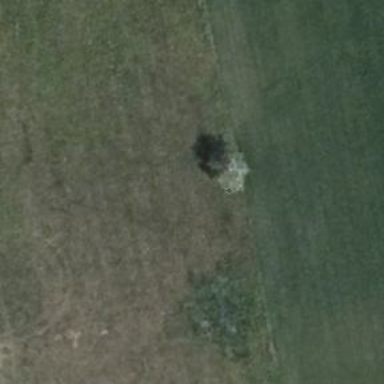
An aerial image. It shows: Landmark tree with broadleaved deciduous leaves.